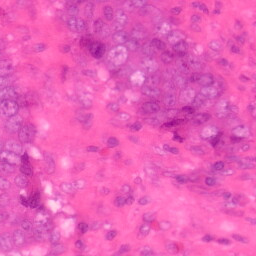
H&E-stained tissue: Colon